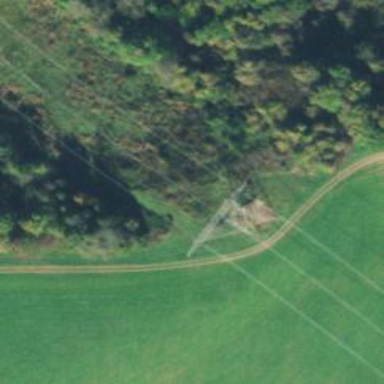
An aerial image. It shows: Lattice structure tower used for power distribution.